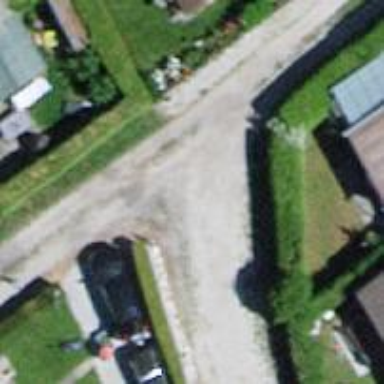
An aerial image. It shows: Road serving as parking aisle.